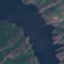
Land use / land cover class: River